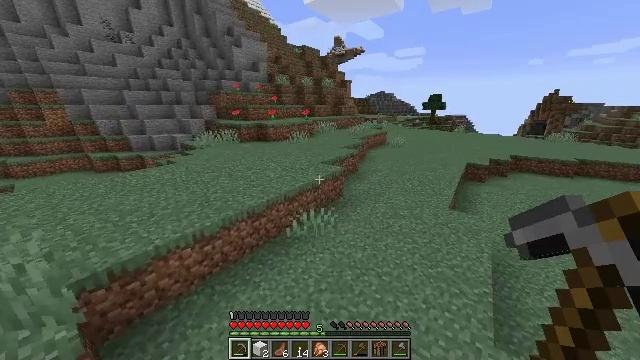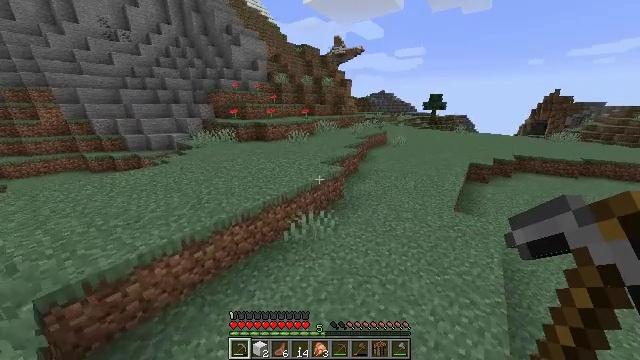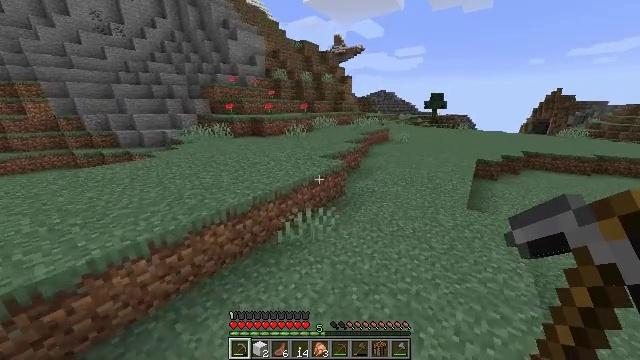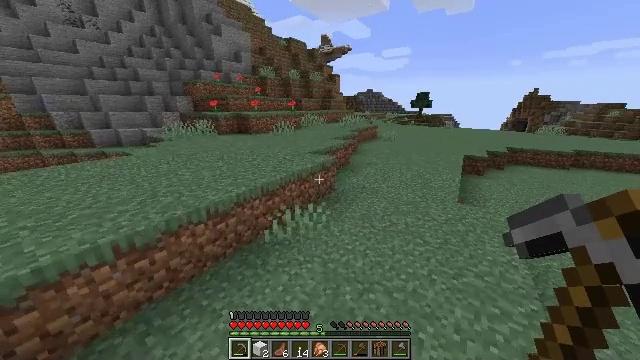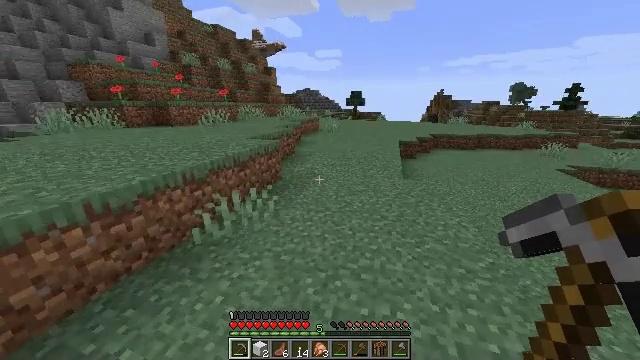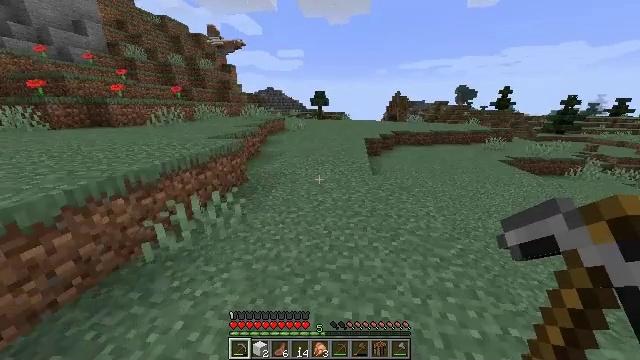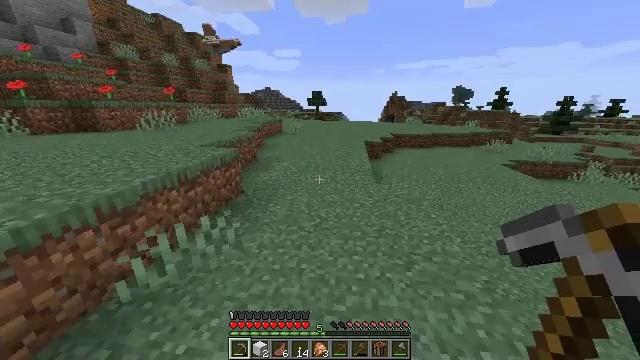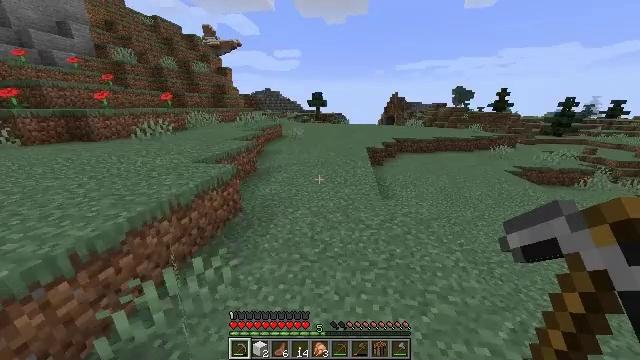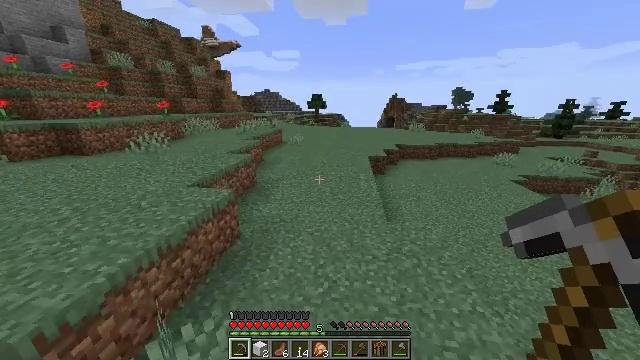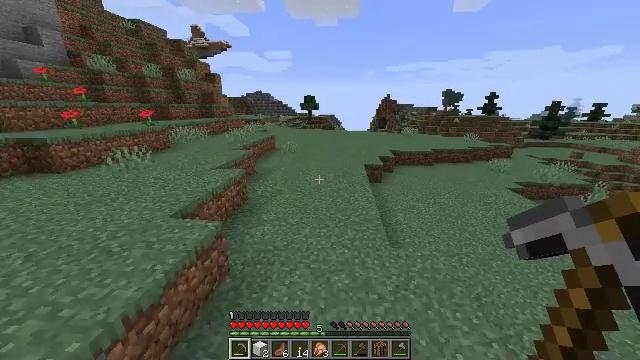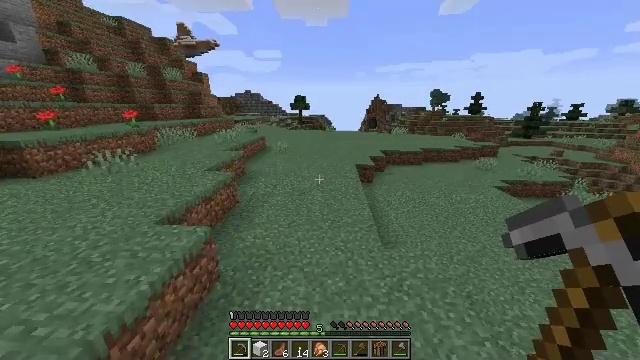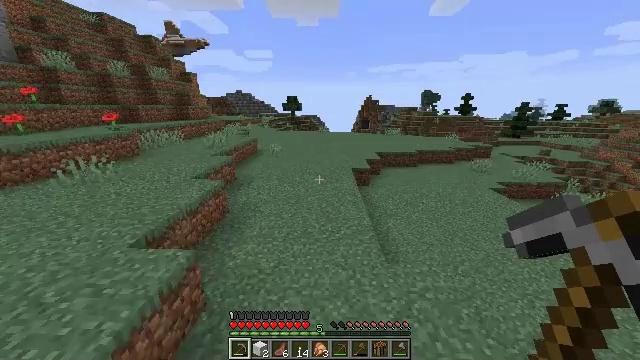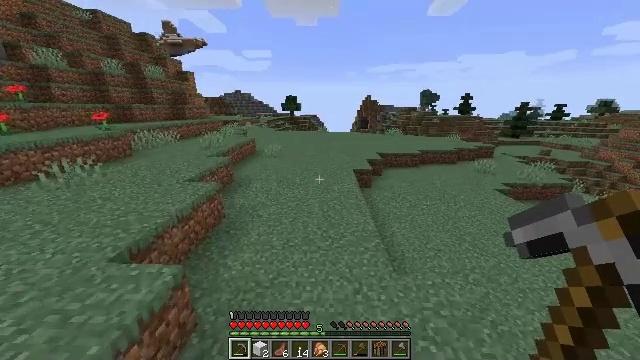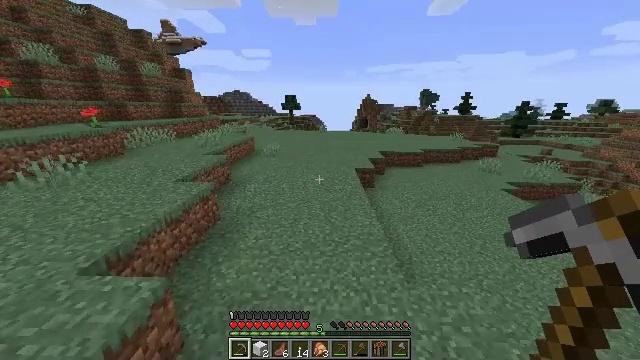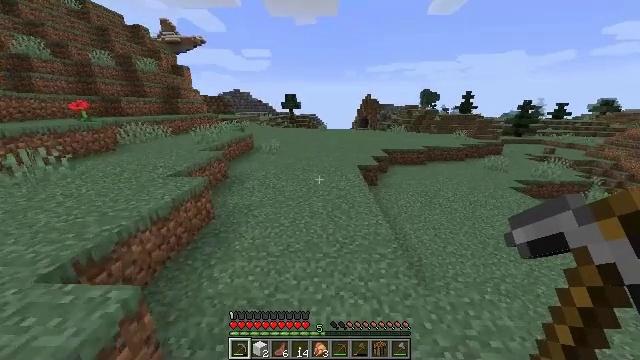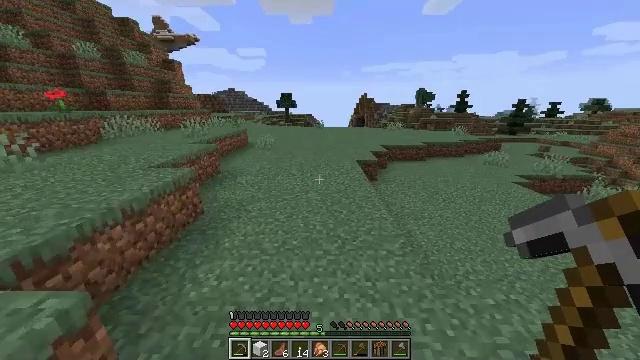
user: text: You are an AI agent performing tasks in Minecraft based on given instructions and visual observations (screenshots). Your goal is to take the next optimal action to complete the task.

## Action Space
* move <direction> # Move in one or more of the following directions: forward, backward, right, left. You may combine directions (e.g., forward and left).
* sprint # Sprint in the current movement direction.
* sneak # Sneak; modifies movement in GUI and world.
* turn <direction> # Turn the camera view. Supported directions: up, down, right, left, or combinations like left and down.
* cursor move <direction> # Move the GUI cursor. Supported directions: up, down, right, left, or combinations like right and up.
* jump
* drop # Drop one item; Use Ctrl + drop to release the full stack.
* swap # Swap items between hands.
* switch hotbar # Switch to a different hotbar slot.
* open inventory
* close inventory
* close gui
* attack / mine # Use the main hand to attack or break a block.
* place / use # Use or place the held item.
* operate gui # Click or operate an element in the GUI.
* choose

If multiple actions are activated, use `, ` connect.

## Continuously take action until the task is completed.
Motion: motion action
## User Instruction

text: Attack the pumpkin to gather it.
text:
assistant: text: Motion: move forward, sprint
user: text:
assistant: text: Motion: move forward, sprint
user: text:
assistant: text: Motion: move forward, sprint, turn right
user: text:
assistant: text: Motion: move forward, sprint, turn right
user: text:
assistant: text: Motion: move forward, sprint, turn right, jump
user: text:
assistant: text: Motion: move forward, sprint, jump
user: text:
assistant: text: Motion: move forward, sprint, jump
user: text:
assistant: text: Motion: move forward, sprint, jump
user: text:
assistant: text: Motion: move forward, sprint, turn right, jump
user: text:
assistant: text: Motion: move forward, sprint, turn right
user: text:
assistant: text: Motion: move forward, sprint, turn right
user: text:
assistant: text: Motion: move forward, sprint
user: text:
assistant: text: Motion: move forward, sprint
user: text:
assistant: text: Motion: move forward, sprint, jump
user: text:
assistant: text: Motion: move forward, sprint, turn right, jump
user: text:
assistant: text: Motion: move forward, sprint, jump
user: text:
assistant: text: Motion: move forward, sprint, turn right, jump
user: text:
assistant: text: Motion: move forward, sprint, turn right, jump
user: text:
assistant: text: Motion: move forward, sprint, jump
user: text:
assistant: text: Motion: move forward, sprint, jump
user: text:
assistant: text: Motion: move forward, sprint, jump
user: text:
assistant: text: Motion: move forward, sprint
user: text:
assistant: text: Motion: move forward, sprint
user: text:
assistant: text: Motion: move forward, sprint
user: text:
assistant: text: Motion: move forward, sprint
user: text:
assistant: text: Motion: move forward, sprint
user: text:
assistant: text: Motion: move forward, sprint, jump
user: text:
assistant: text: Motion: move forward, sprint, jump
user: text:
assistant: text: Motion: move forward, sprint, jump
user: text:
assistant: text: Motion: move forward, sprint, jump